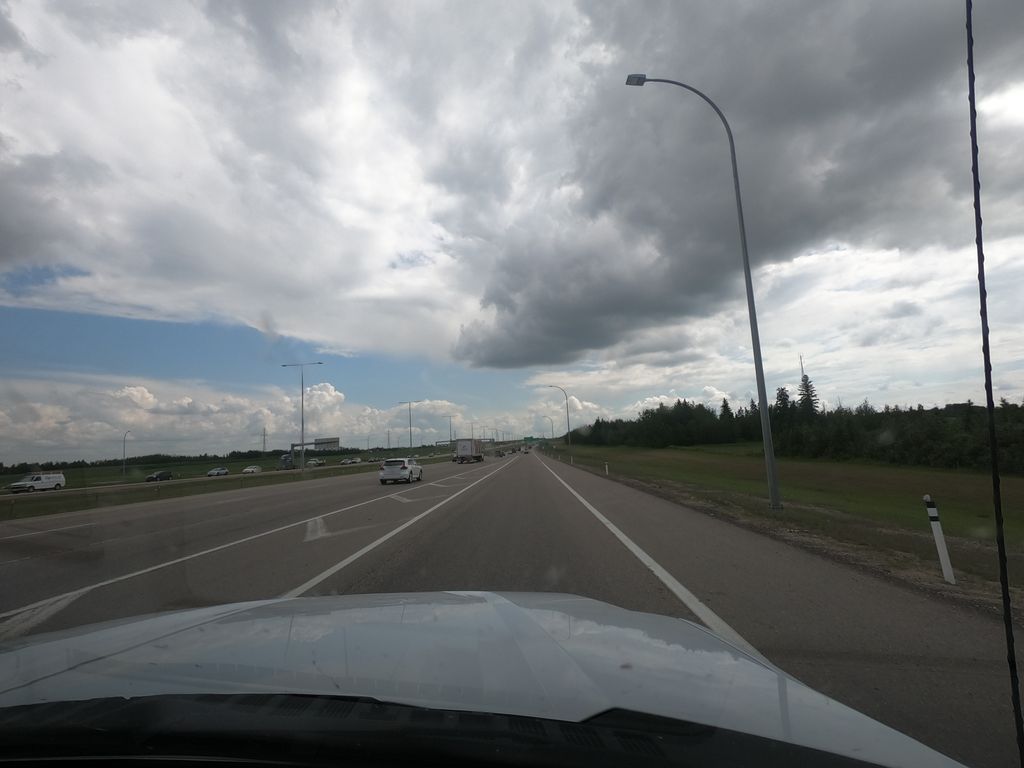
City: edmonton